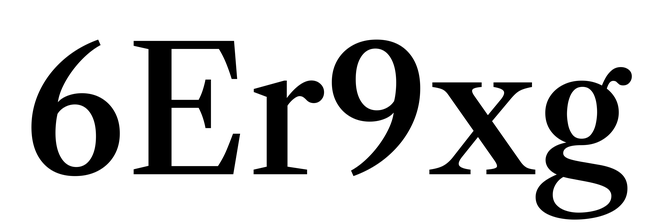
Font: LibreCaslonText_Medium